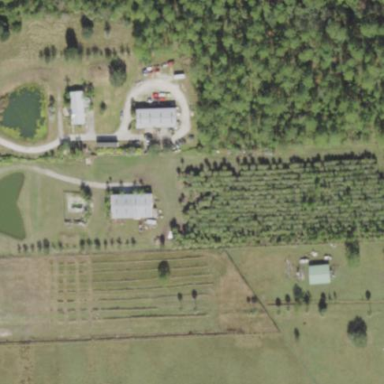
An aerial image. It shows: Plant nursery with trees.